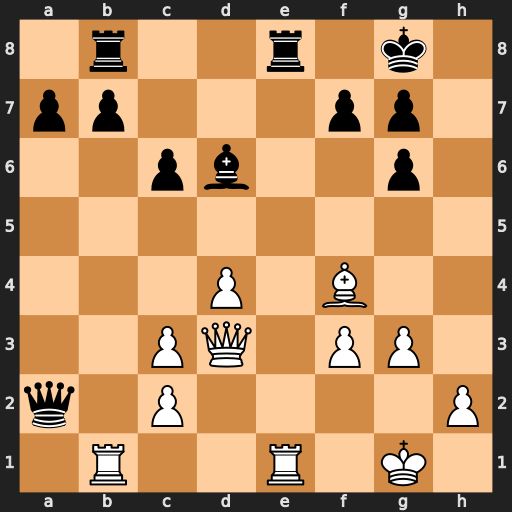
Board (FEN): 1r2r1k1/pp3pp1/2pb2p1/8/3P1B2/2PQ1PP1/q1P4P/1R2R1K1
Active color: w
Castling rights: -
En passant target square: -
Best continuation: Bxd6 Rxe1+ Rxe1